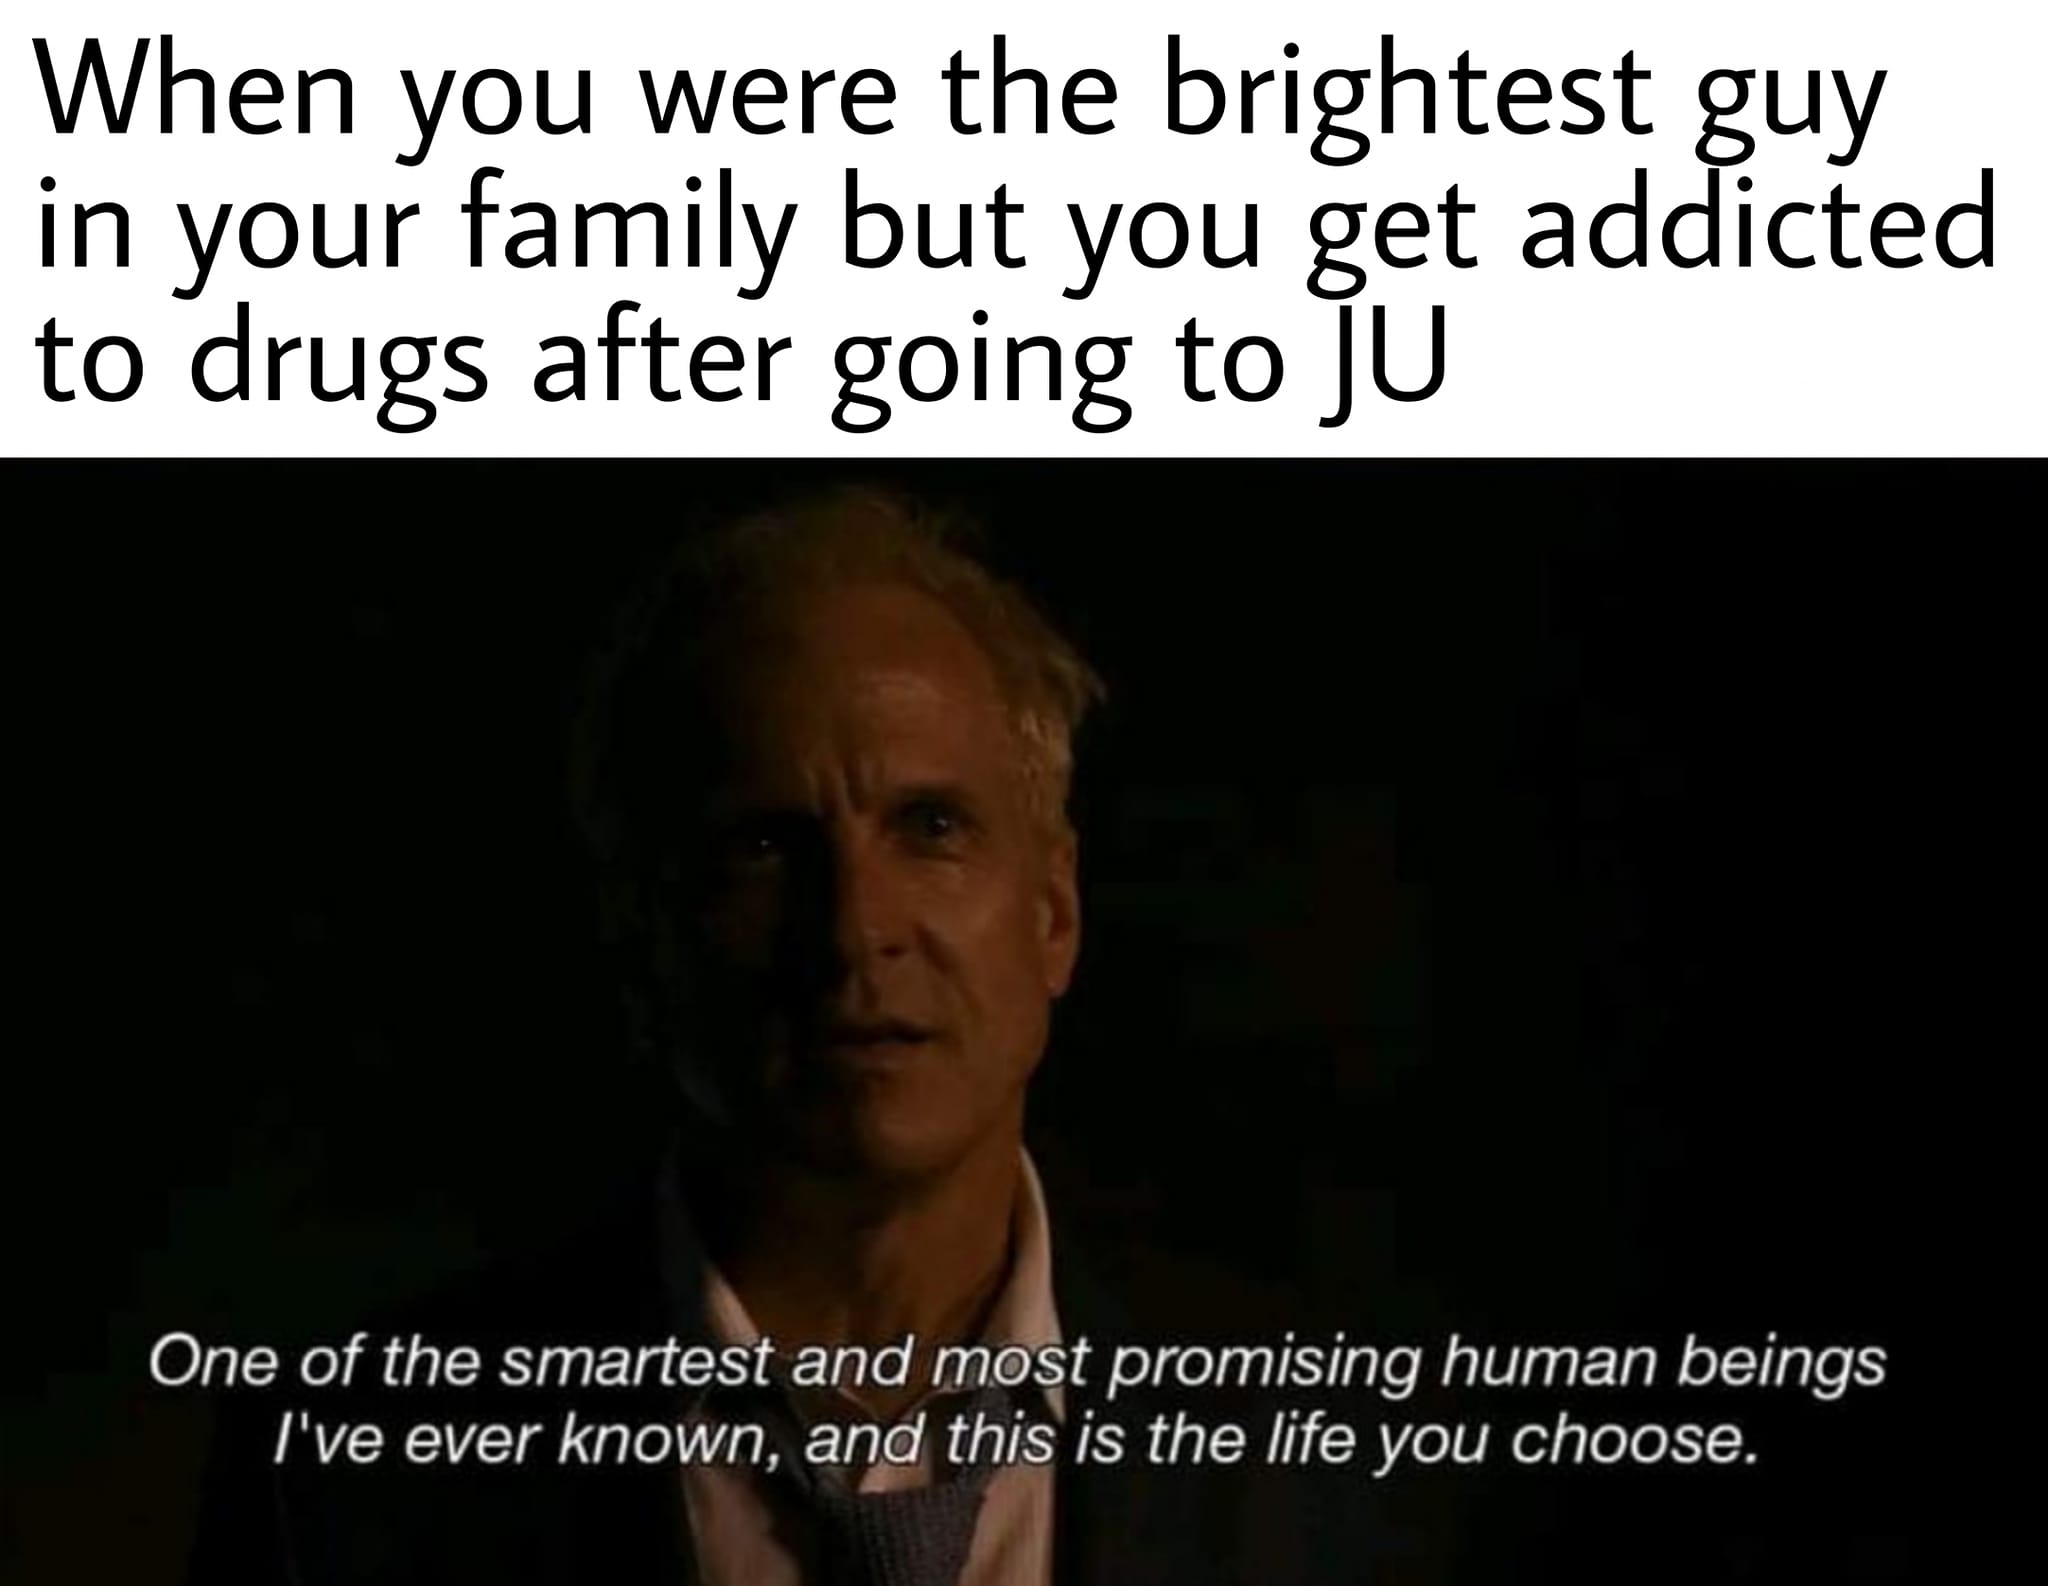
Caption: Whey you were the brightest guy in your family but you get addicted to drugs after going to JU     One of the smartest and most promising human beings   I've ever known, and this is the life you choose.
Label: non-hate